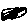
Label: bird